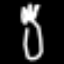
Label: fork